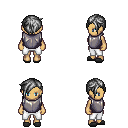
a pixel art fantasy rpg character, female body template, human, tanned skin, steel chest armor, white pants, gray pixie cut hairstyle, gray slippers, four views (front, back, left, right), 2x2 character sprite sheet, small pixel art, hard edges, no anti-aliasing